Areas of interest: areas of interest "Benefit Life Garden"
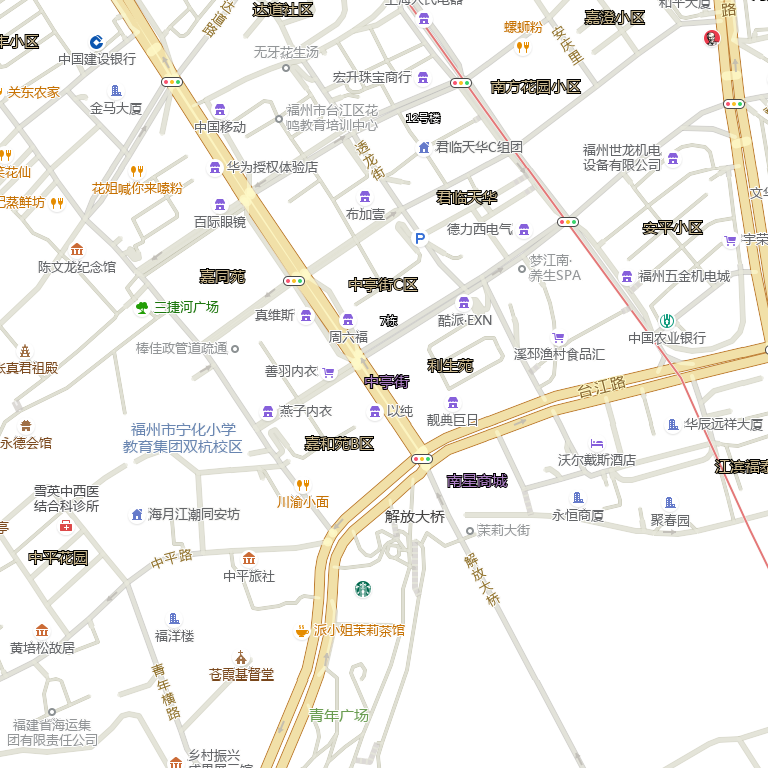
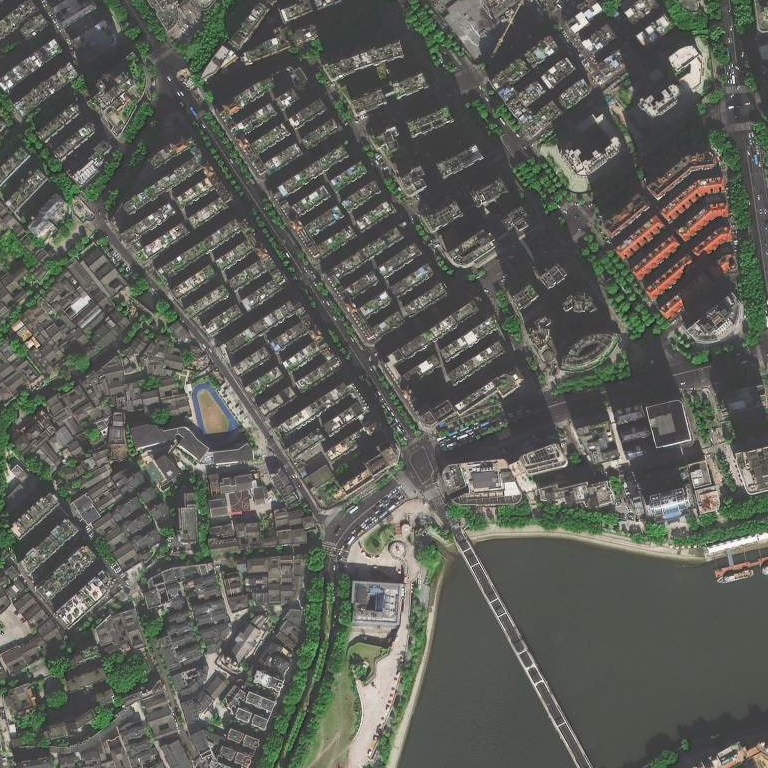